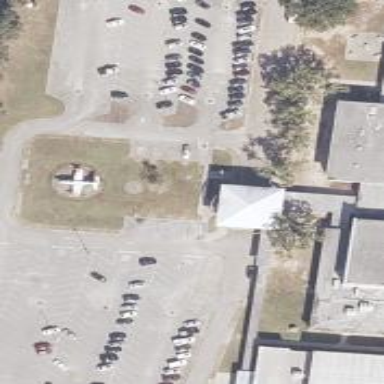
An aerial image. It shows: Parking space.